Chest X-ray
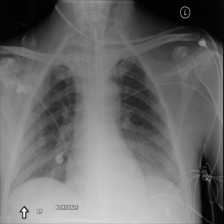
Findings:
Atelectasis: negative
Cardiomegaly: negative
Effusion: negative
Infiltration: negative
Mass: negative
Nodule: negative
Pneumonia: negative
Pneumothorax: negative
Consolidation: negative
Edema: negative
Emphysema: negative
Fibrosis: negative
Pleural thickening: negative
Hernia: negative